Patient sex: F
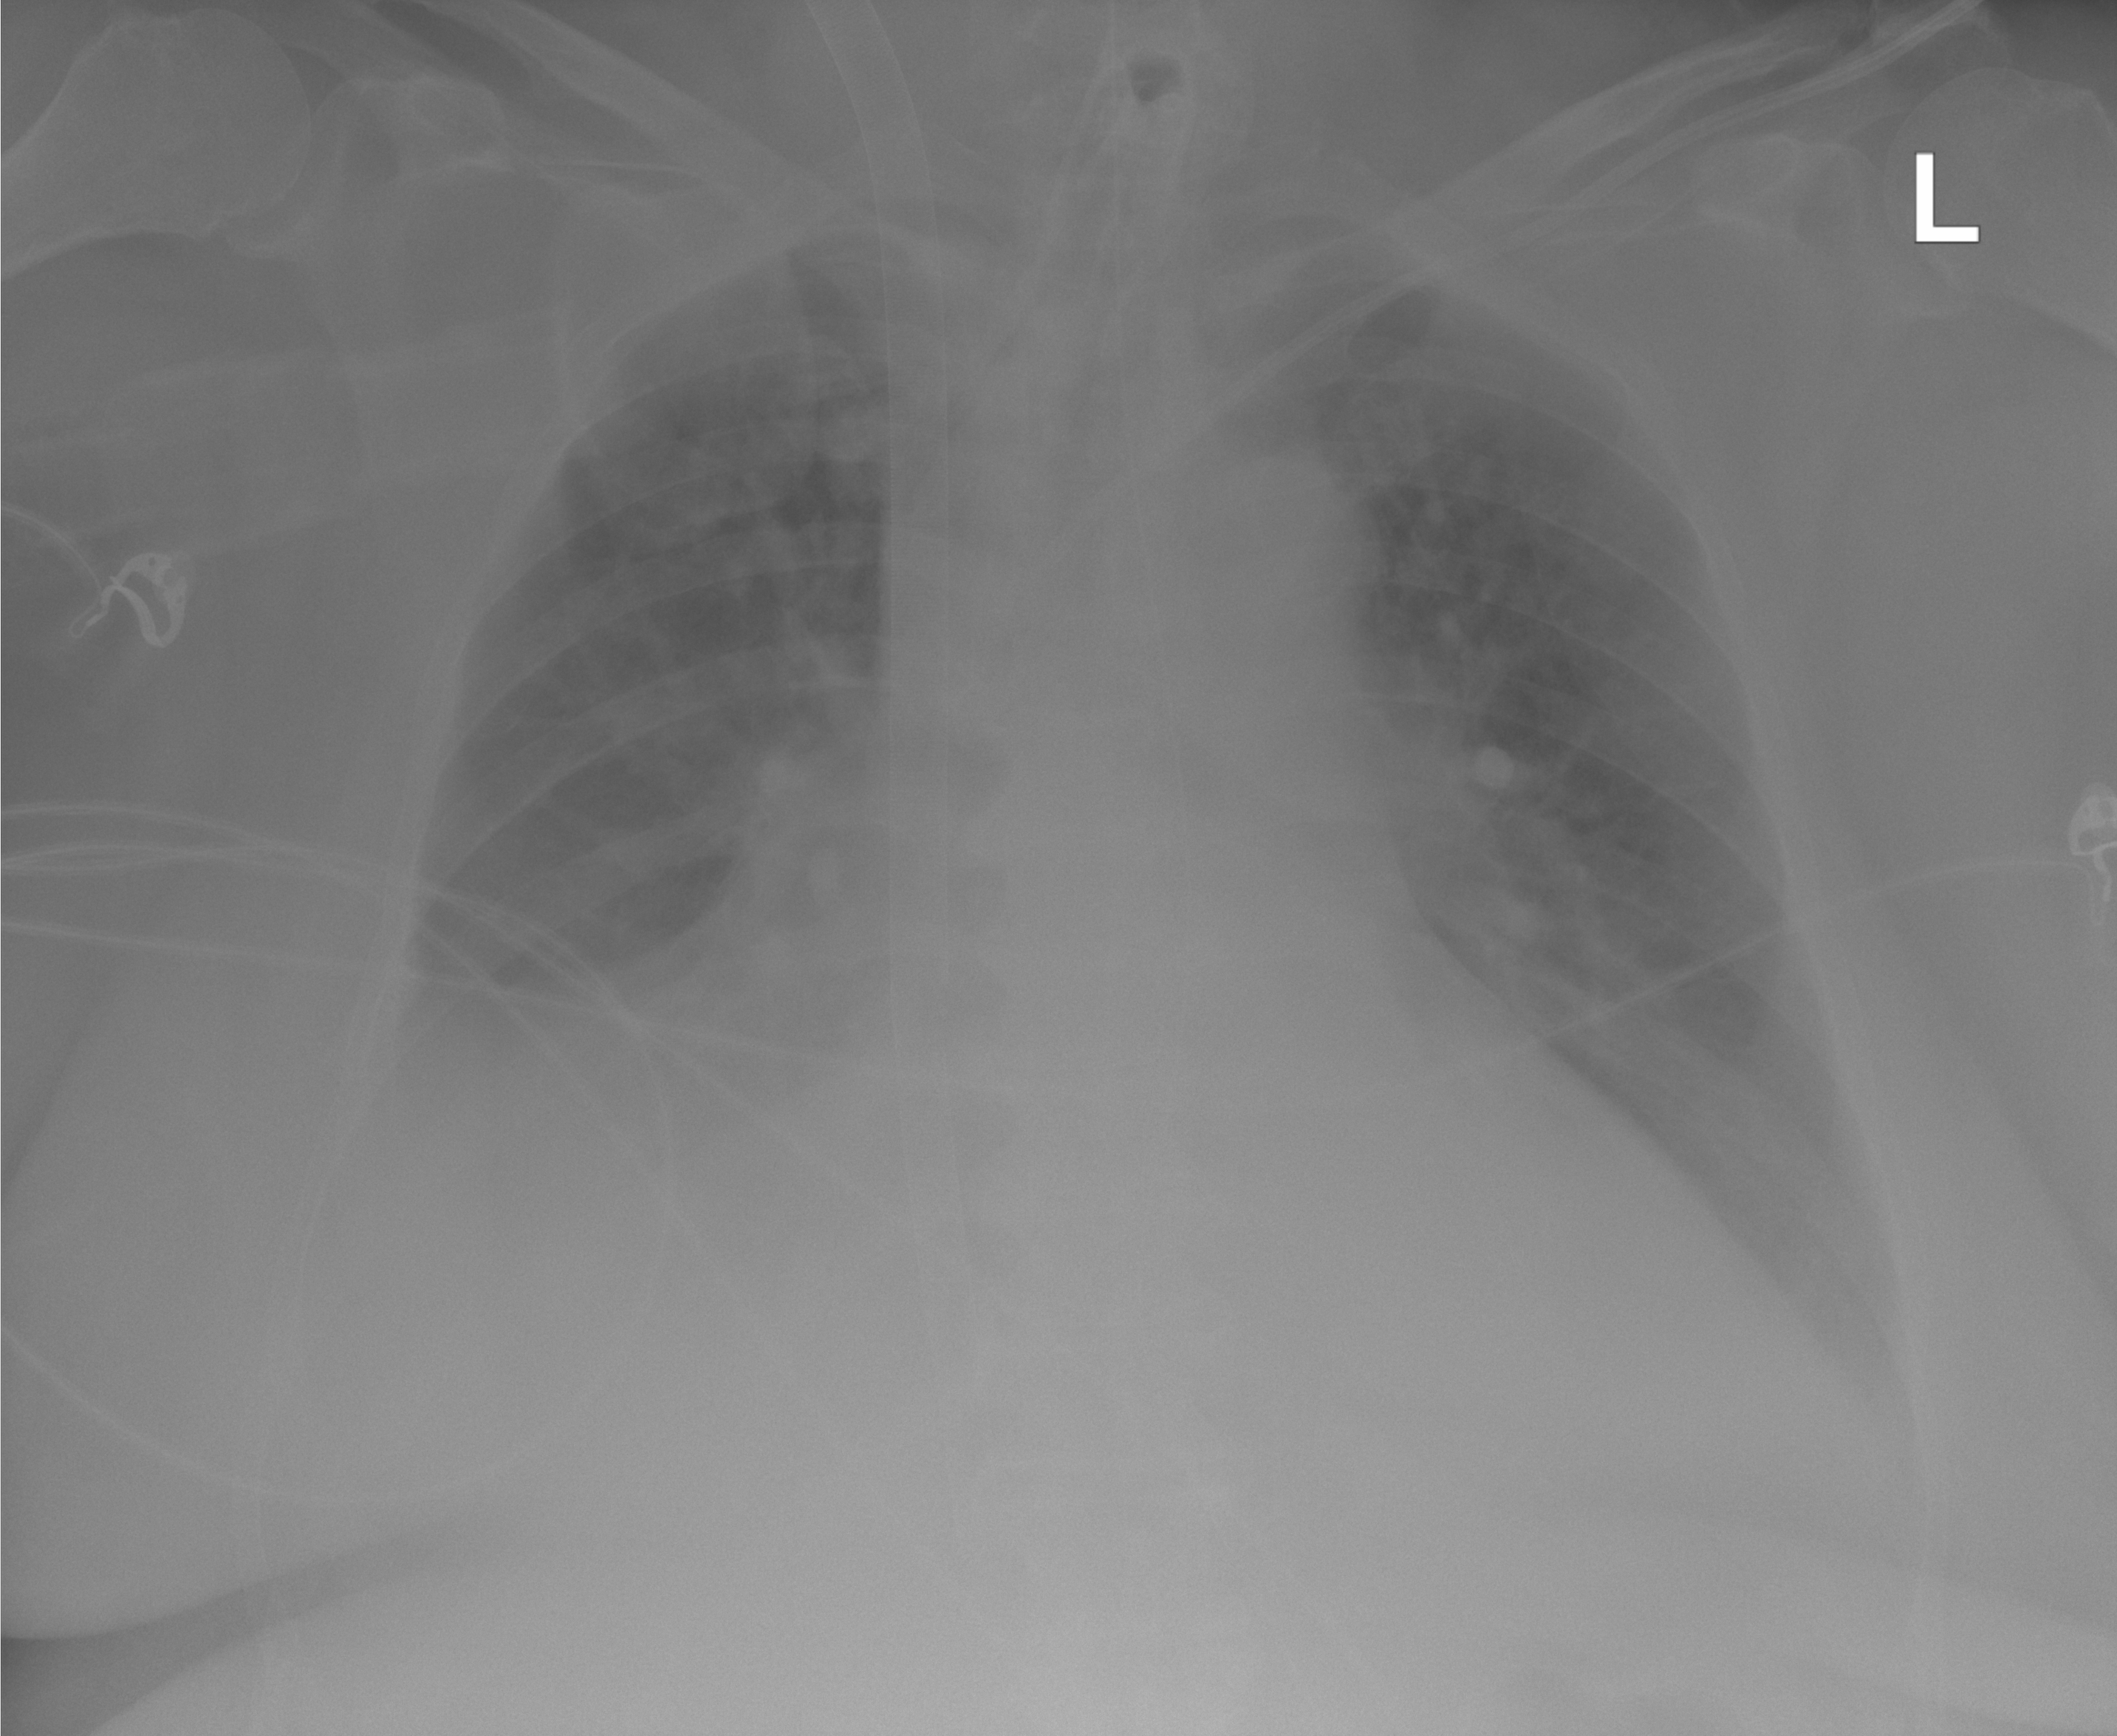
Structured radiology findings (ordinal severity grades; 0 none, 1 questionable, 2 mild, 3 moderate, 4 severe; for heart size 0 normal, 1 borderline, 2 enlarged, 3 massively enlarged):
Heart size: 3
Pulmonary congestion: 2
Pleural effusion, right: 2
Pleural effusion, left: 0
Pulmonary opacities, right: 1
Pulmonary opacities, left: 0
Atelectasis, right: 3
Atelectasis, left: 0